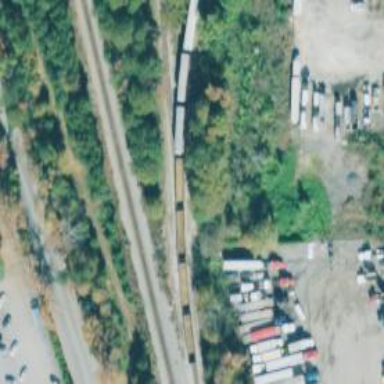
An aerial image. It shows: Railway spur junction.